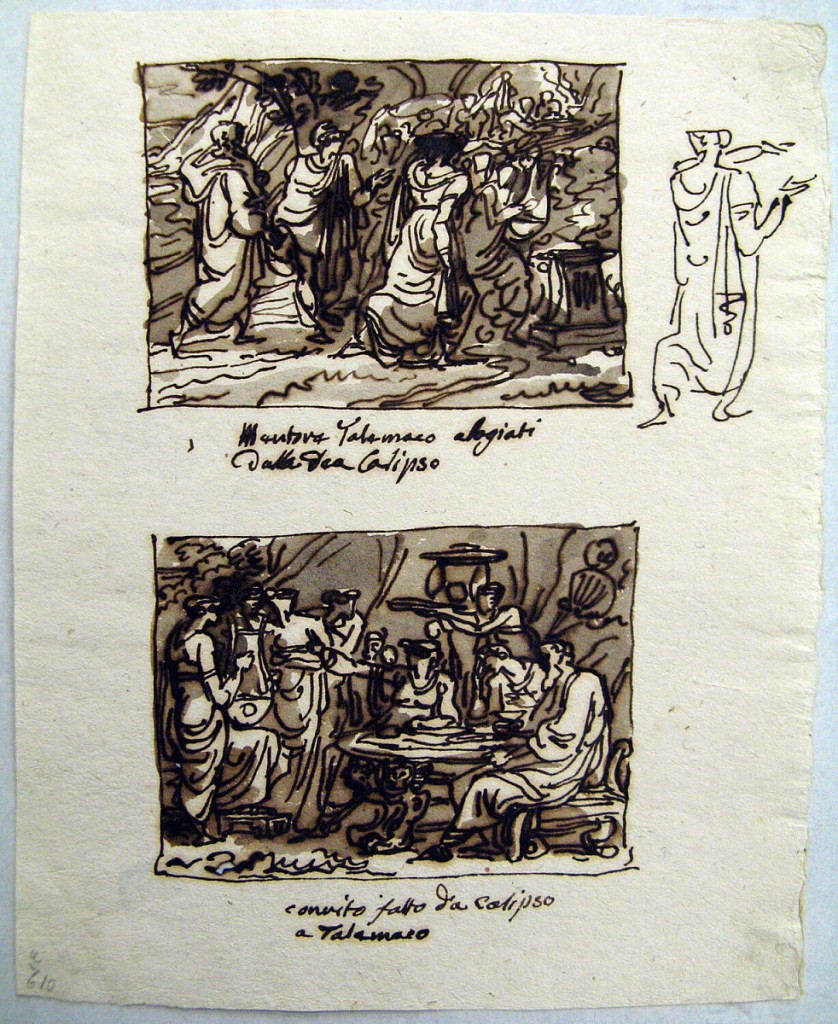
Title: The story of Telemachus
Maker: Felice Giani, Italian, 1758–1823
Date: ca. 1820
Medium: Pen and brown ink,brush and wash, on cream laid paper
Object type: Drawing
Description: Top: Telemachus and his companion Minerva disguised as Mentor invited by Calypso into her lodging.  She is shown from the right back walking, in the center.  An altar is in the right forground.  The servants prepare the meal in the right distance.  Caption:
"1 Mentore Talemaco alogiati/dalla Dea Calipso."
In the right margin is a pen sketch for a slightly altered pose of Calypso.  Bottom Calypso seated at dinner with her guests give orders to a group of singers and a lyre player standing at left to cheer up the guests.  Telemachus leans his head in his right hand. Servants bring plates in the rear.  Caption:
"Convito fatto da Calipso/ a talemaco."